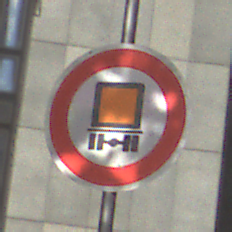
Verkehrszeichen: VerbotKennzeichnungspflichtigeKraftfahrzeugeGefaehrlicheGueter
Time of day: MorningAfternoon
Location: Outdoor (Urban)
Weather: PartlyCloudy
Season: NotSpecified
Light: Natural